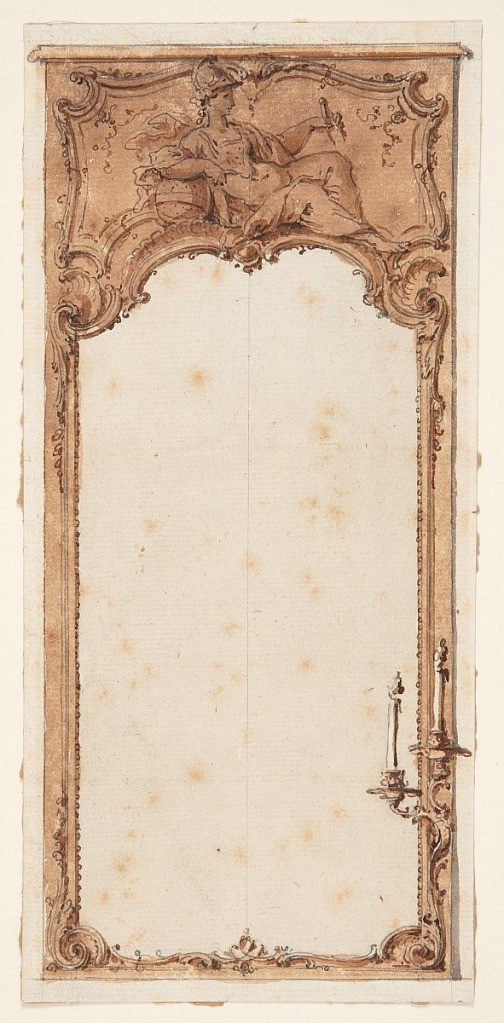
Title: Design for a carved mirror frame
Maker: Gilles-Marie Oppenord, French, 1672–1742
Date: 1750
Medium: Pen and ink, brush and watercolor, graphite on laid paper.
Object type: Drawing
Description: In panel above mirror, Athene with sphere and compass. A candle bracket with two branches to the right of the mirror.